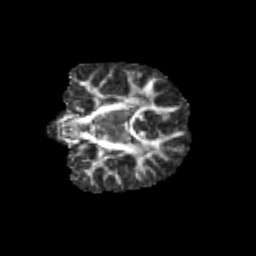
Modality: FA
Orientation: coronal
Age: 10
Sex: female
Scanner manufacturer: siemens
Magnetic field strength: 3 T
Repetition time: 3.8 s
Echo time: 0.07 s